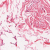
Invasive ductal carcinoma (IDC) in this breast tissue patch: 0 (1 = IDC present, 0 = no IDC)